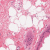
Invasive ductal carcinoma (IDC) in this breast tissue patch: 0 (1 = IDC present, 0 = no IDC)